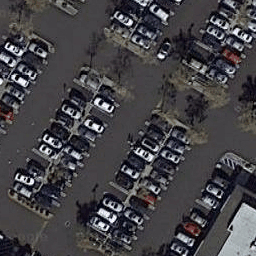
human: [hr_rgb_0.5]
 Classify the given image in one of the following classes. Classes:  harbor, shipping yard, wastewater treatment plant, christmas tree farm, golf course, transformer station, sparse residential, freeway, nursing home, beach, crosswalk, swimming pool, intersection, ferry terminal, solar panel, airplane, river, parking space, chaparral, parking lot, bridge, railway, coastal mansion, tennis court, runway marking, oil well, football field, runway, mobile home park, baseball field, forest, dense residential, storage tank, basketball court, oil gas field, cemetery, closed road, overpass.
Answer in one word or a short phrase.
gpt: parking lot